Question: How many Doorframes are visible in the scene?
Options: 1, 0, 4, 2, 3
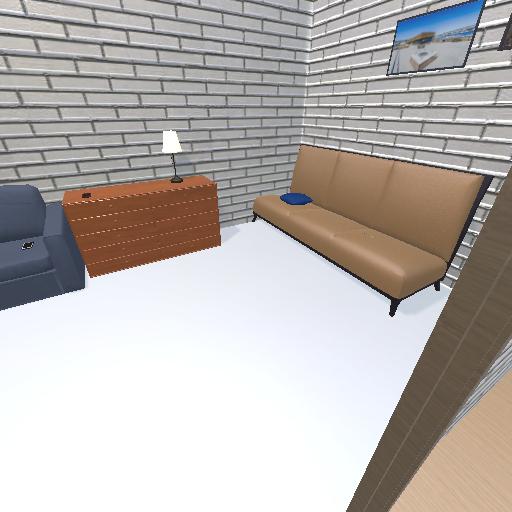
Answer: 1